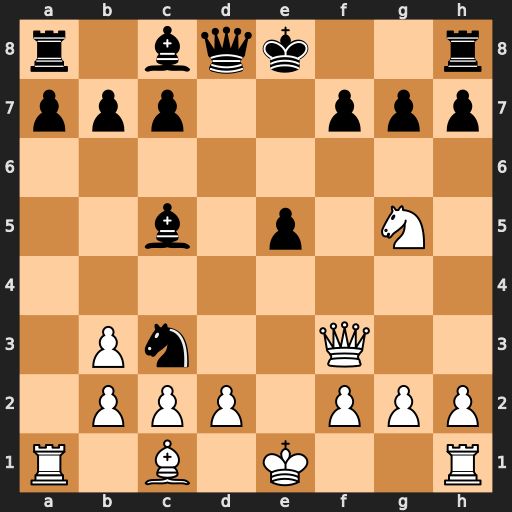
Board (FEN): r1bqk2r/ppp2ppp/8/2b1p1N1/8/1Pn2Q2/1PPP1PPP/R1B1K2R
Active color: w
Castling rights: KQkq
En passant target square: -
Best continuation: Qxf7#